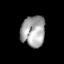
Tissue: lung
Cell type: Epithelial cells
Senescence score: 0.2165
Nuclear area (px): 735
Mean DAPI intensity: 162.716